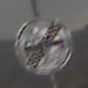
Verkehrszeichen: EndeUeberholverbot
Umgebung: Outdoor, Nature
Tageszeit: MorningAfternoon
Wetter: Overcast
Licht: Natural
Jahreszeit: NotSpecified
Kontrast: LowContrast